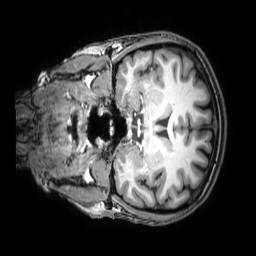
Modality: T1w
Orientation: coronal
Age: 39
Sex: female
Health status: healthy
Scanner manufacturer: philips
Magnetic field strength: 3 T
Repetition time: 0.008199 s
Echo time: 0.003792 s